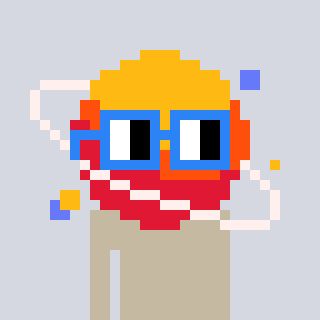
a pixel art character with square blue glasses, a saturn-shaped head and a peachy-colored body on a cool background